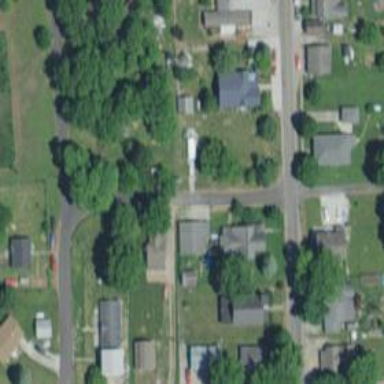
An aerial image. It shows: Alley classified as service road.